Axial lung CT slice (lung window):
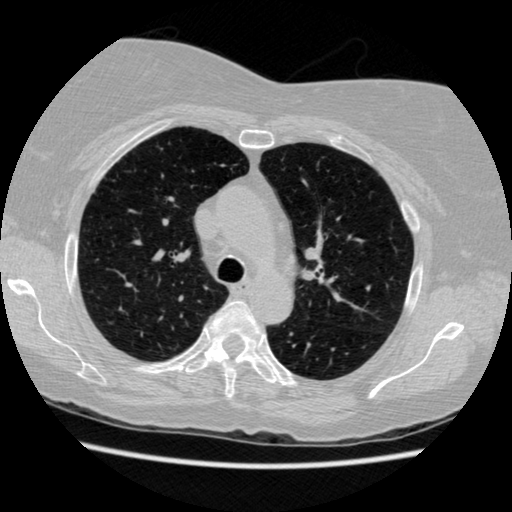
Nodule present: no